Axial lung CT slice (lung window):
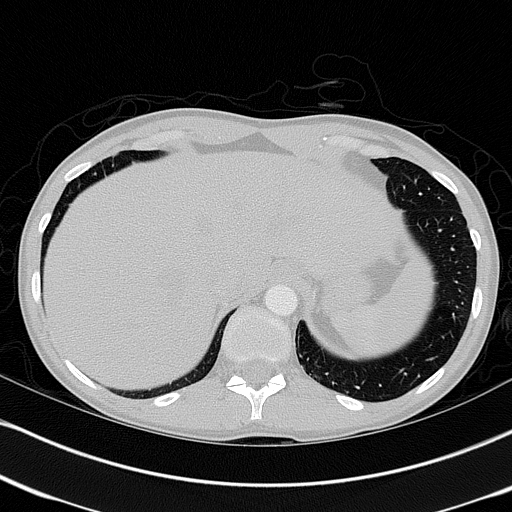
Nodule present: no